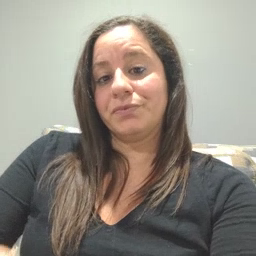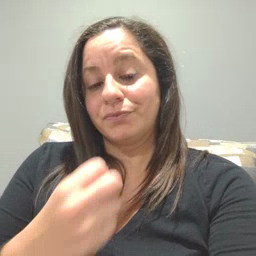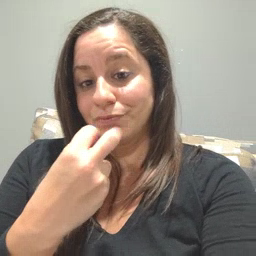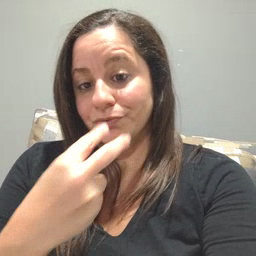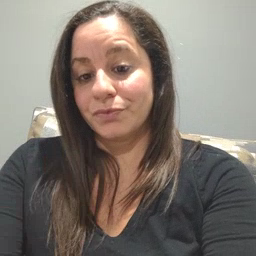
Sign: snack